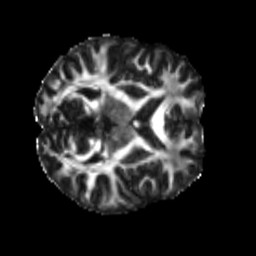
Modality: FA
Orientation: axial
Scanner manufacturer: siemens
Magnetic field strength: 3 T
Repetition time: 4 s
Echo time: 0.0594 s